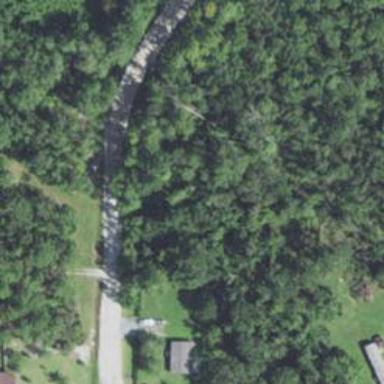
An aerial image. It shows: Bridge.